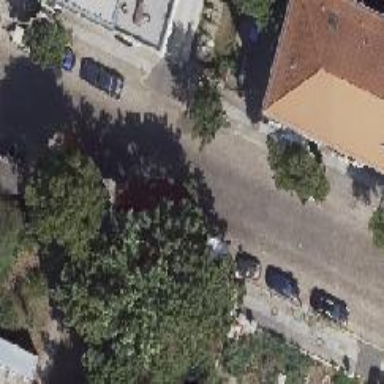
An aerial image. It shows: Parallel parking lane on residential road with sidewalks on both sides.